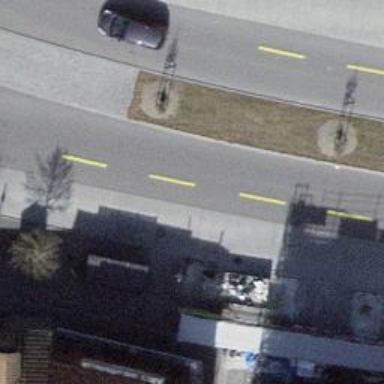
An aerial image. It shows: Bus stop with designated stop position for public transport.